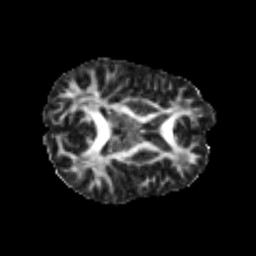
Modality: FA
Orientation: axial
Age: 29
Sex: male
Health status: healthy